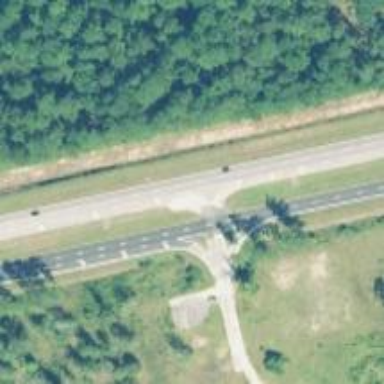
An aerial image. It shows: Trunk link highway.